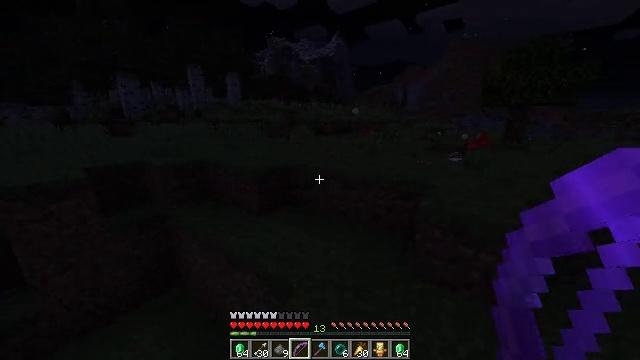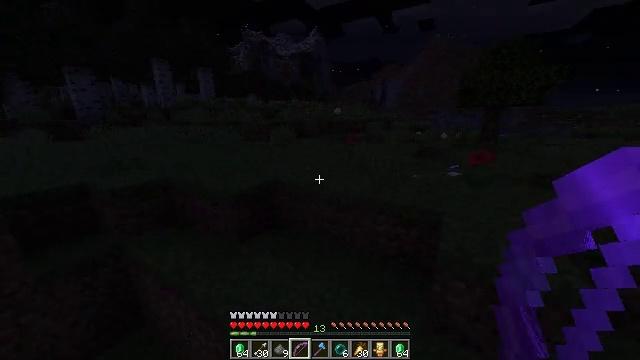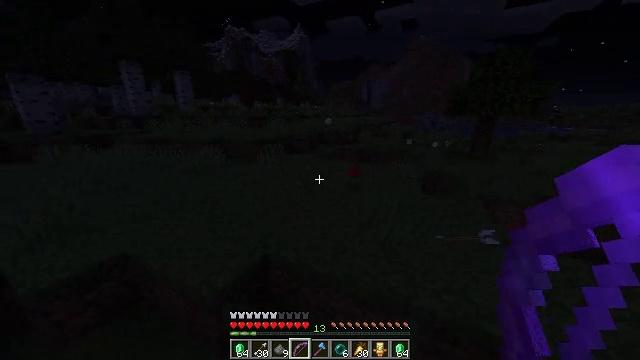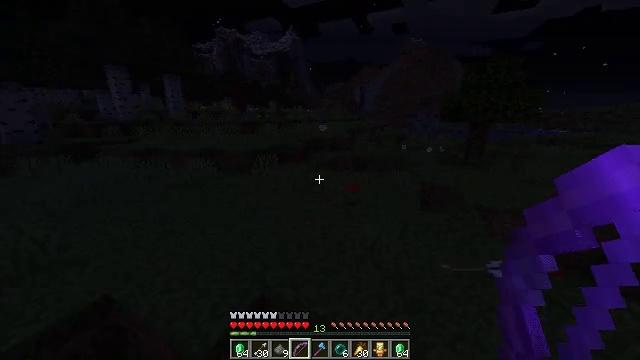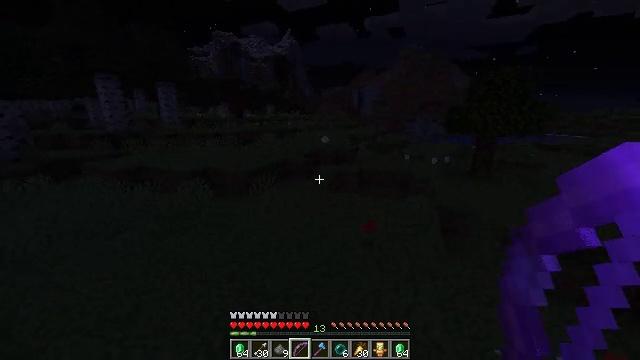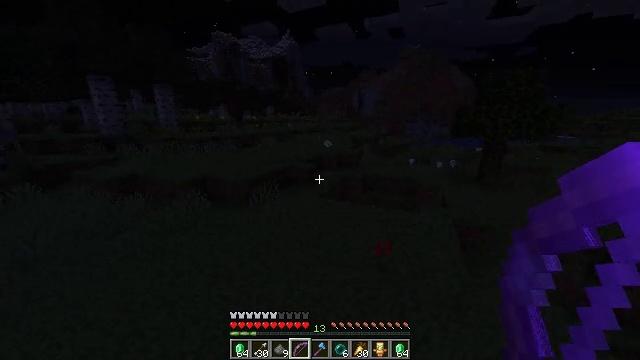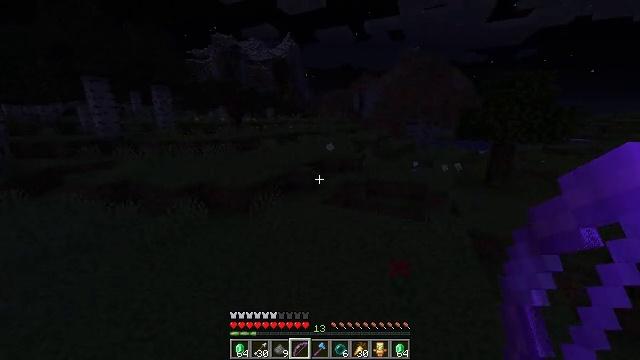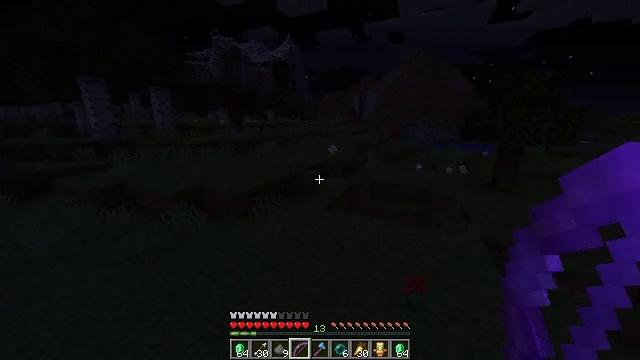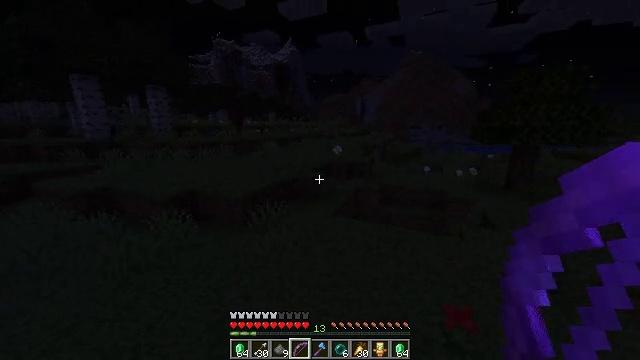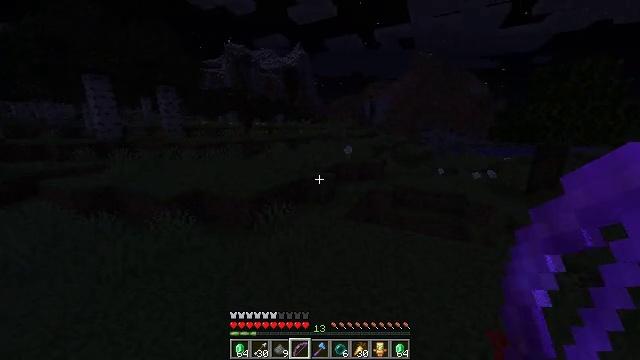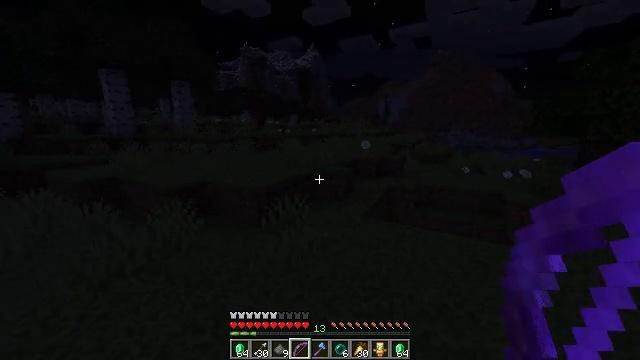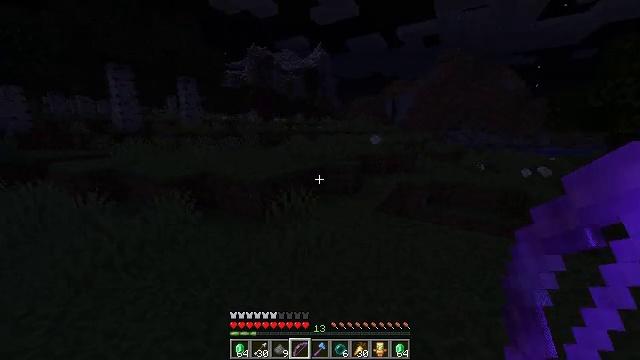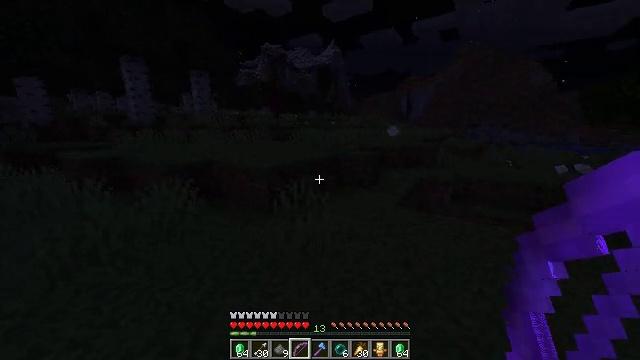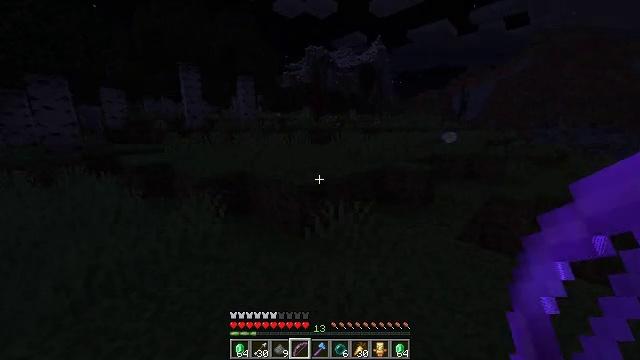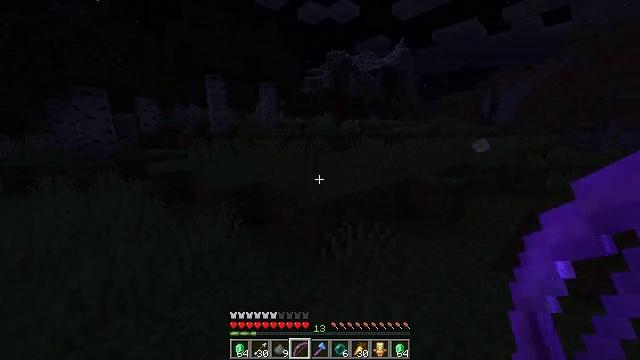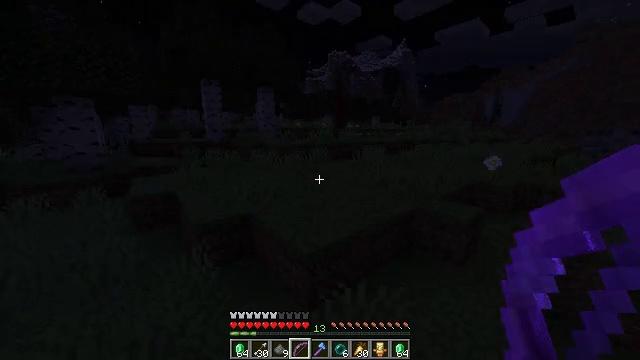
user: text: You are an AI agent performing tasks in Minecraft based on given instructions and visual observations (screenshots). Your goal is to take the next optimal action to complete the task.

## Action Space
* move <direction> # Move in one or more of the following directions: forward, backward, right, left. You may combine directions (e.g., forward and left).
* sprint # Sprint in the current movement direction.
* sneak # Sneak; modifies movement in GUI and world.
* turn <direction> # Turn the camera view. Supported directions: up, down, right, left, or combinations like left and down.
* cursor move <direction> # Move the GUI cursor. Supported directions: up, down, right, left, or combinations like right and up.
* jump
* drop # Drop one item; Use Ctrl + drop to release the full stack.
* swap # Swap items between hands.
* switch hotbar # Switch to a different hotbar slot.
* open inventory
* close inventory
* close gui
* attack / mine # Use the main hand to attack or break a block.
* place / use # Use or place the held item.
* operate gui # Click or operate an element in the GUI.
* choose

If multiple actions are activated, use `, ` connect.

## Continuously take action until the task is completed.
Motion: motion action
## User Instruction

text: Assemble a firework rocket with the required materials.
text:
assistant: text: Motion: move forward, sprint, turn right, jump
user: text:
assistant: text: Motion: move forward, sprint, turn right, jump
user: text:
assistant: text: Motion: move forward, sprint, turn right, jump
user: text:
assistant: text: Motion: move forward, sprint, jump
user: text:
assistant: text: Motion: move forward, sprint, jump
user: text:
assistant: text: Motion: move forward, sprint, jump
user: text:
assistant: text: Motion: move forward, sprint, jump
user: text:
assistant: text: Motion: move forward, sprint, jump
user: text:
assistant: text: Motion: move forward, sprint, turn left, jump
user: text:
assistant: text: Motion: move forward, sprint, turn left, jump
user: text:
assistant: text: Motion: move forward, sprint, turn left, jump
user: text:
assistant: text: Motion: move forward, sprint, turn left
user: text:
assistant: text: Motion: move forward, sprint, turn left, jump
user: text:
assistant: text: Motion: move forward, sprint, turn left, jump
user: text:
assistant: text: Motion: move forward, sprint, jump
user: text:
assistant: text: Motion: move forward, sprint, jump
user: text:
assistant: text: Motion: move forward, sprint, jump
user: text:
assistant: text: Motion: move forward, sprint, jump
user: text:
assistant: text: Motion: move forward, sprint, turn right, jump
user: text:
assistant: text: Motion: move forward, sprint, turn right and down, jump
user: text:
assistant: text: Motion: move forward, sprint, turn right, jump
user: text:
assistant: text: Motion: move forward, sprint, turn right, jump
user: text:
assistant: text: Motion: move forward, sprint, jump
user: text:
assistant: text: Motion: move forward, sprint, jump
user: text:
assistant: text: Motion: move forward, sprint, turn right, jump
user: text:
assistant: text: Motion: move forward, sprint, turn right, jump
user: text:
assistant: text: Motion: move forward, sprint, turn right, jump
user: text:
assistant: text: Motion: move forward, sprint, turn right, jump
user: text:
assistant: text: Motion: move forward, sprint, turn right, jump
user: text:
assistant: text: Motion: move forward, sprint, jump